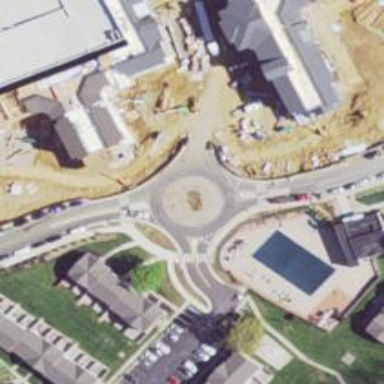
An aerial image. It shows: Roundabout on residential road.